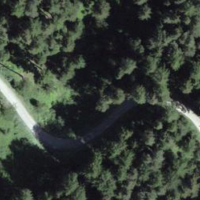
EUNIS habitat code: 43
Species observed at this site:
Polyommatus daphnis
Pararge aegeria